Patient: sex M, age 79
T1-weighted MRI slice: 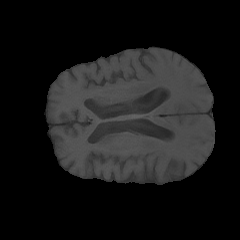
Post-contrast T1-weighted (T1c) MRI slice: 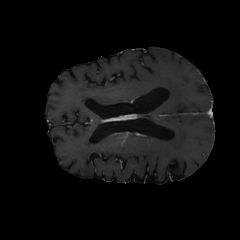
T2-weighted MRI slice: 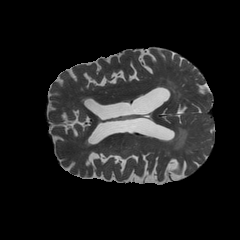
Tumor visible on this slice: yes
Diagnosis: Glioblastoma, IDH-wildtype
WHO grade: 4